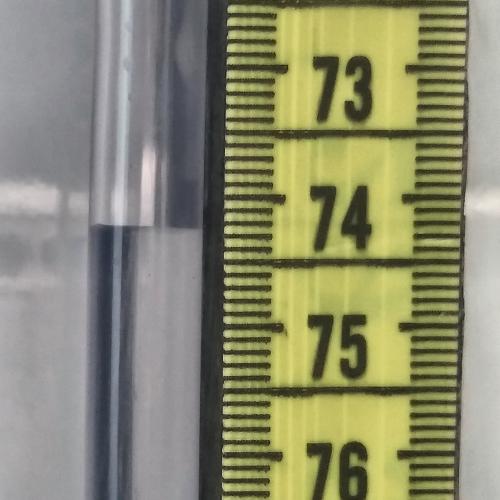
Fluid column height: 74.2 cm